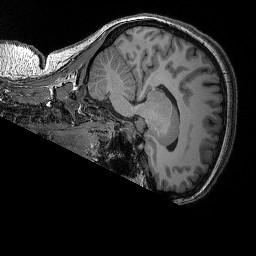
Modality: T1w
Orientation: sagittal
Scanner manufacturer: siemens
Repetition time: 2.25 s
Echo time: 0.00418 s